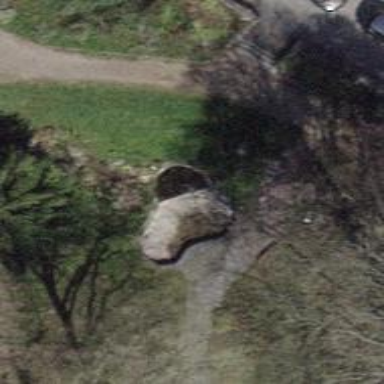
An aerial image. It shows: Fountain.